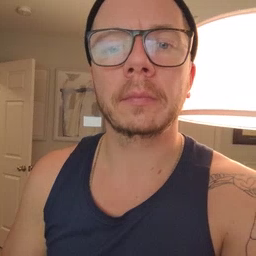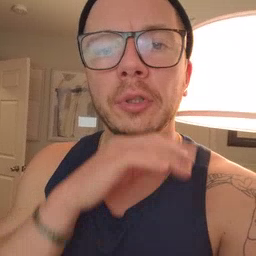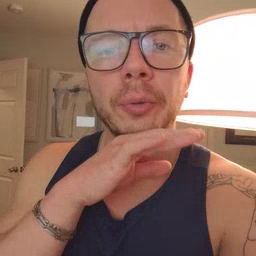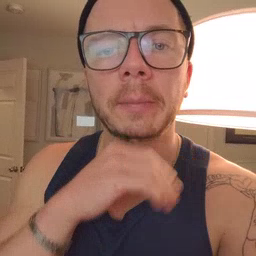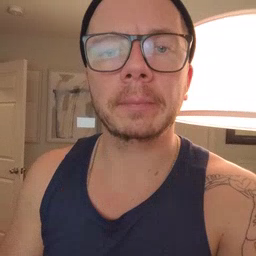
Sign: dirty